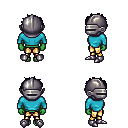
a pixel art fantasy rpg character, female body template, orc, green skin, teal long-sleeve shirt, gold greaves, raven bedhead hairstyle, metal helm, metal boots, four views (front, back, left, right), 2x2 character sprite sheet, small pixel art, hard edges, no anti-aliasing